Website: macys
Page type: billing-address
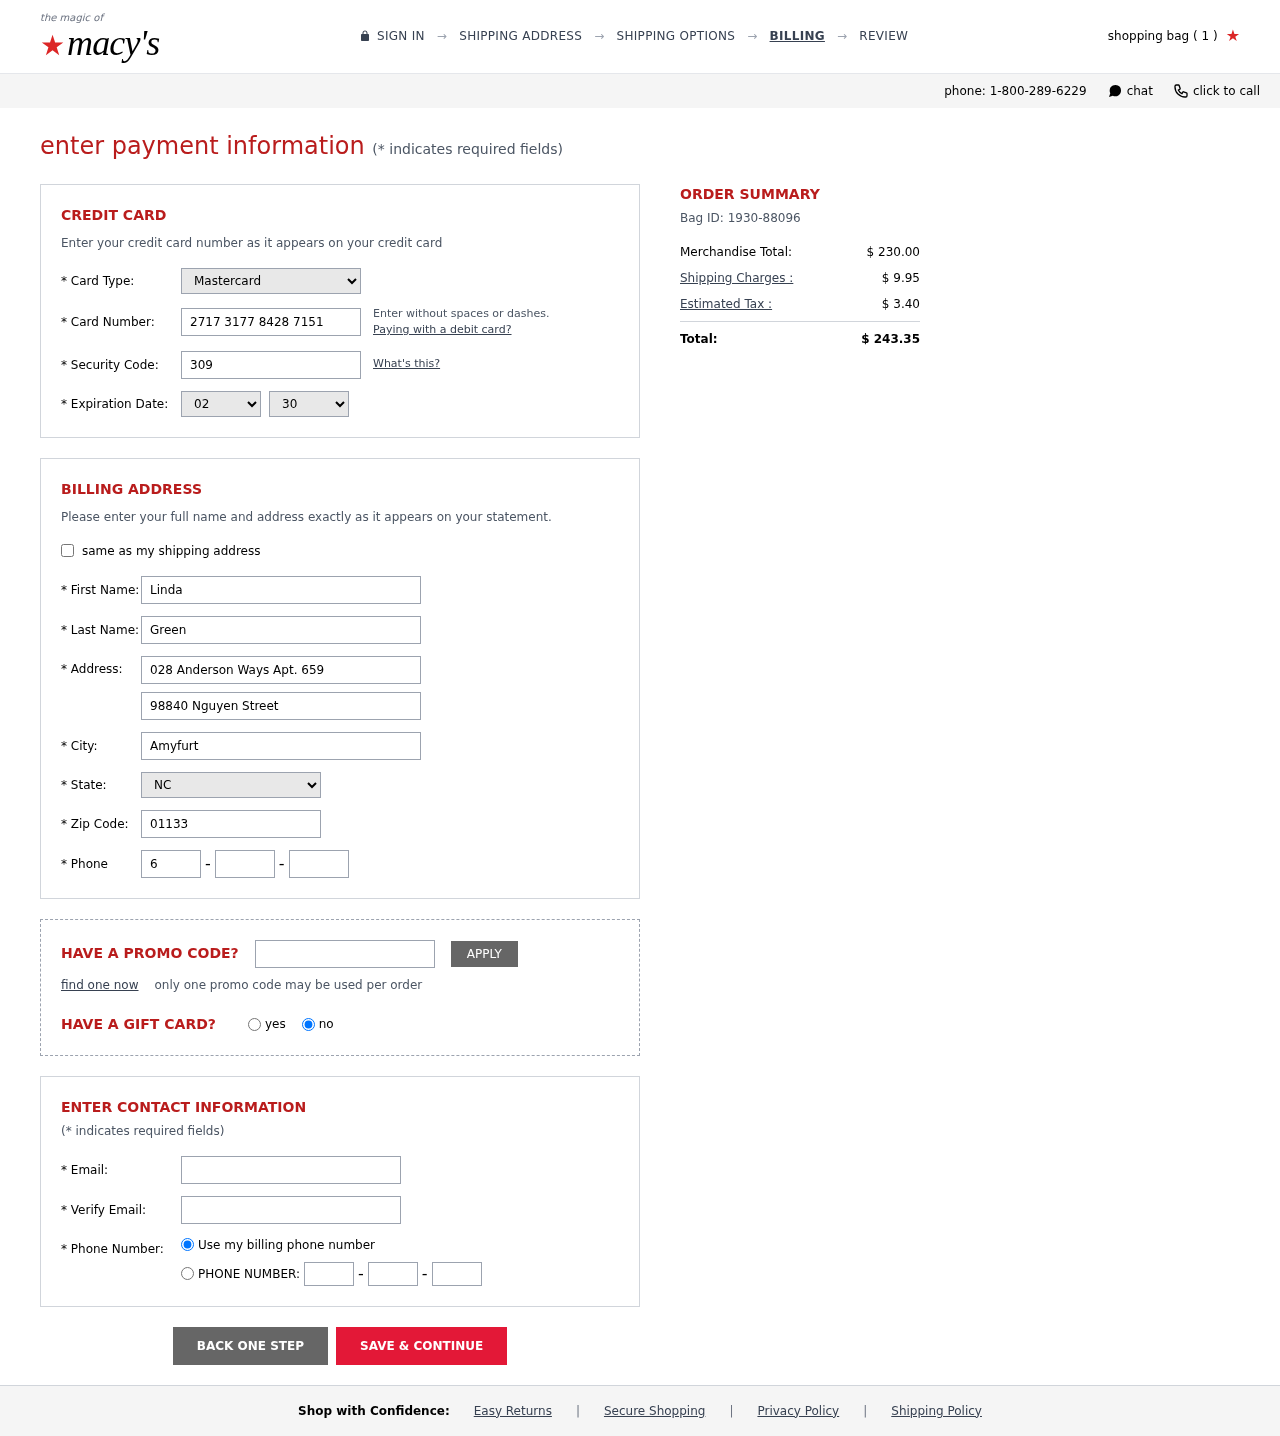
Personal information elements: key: PII_CARD_CVV
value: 309
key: PII_CARD_EXPIRY_MONTH
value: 02
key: PII_CARD_EXPIRY_YEAR
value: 30
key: PII_CARD_NUMBER
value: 2717 3177 8428 7151
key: PII_CARD_TYPE
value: Mastercard
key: PII_CITY
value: Amyfurt
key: PII_EMAIL
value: linda_green@yahoo.com
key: PII_FIRSTNAME
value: Linda
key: PII_LASTNAME
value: Green
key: PII_PHONE_AREA
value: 622
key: PII_PHONE_PREFIX
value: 825
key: PII_PHONE_SUFFIX
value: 6405
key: PII_POSTCODE
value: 01133
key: PII_STATE_ABBR
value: NC
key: PII_STREET
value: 028 Anderson Ways Apt. 659
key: PII_STREET2
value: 98840 Nguyen Street
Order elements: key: ORDER_NUM_ITEMS
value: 1
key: ORDER_ID
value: Bag ID: 1930-88096
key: ORDER_SUBTOTAL
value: $ 230.00
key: ORDER_SHIPPING_COST
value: $ 9.95
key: ORDER_TAX
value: $ 3.40
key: ORDER_TOTAL
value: $ 243.35